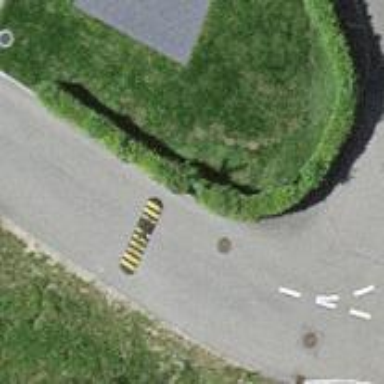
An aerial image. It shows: Bump for traffic calming.